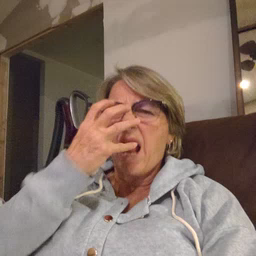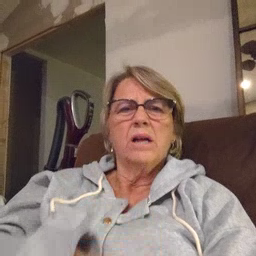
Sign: mad